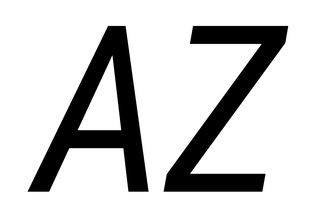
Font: Roboto-Italic_Condensed_Italic